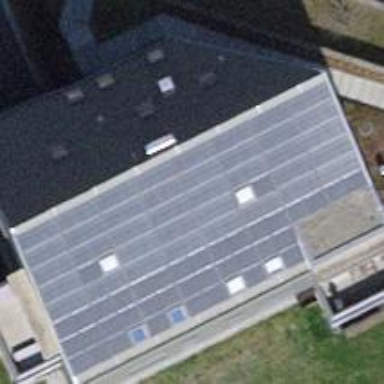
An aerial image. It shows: Small solar photovoltaic panel generator installed on roof.